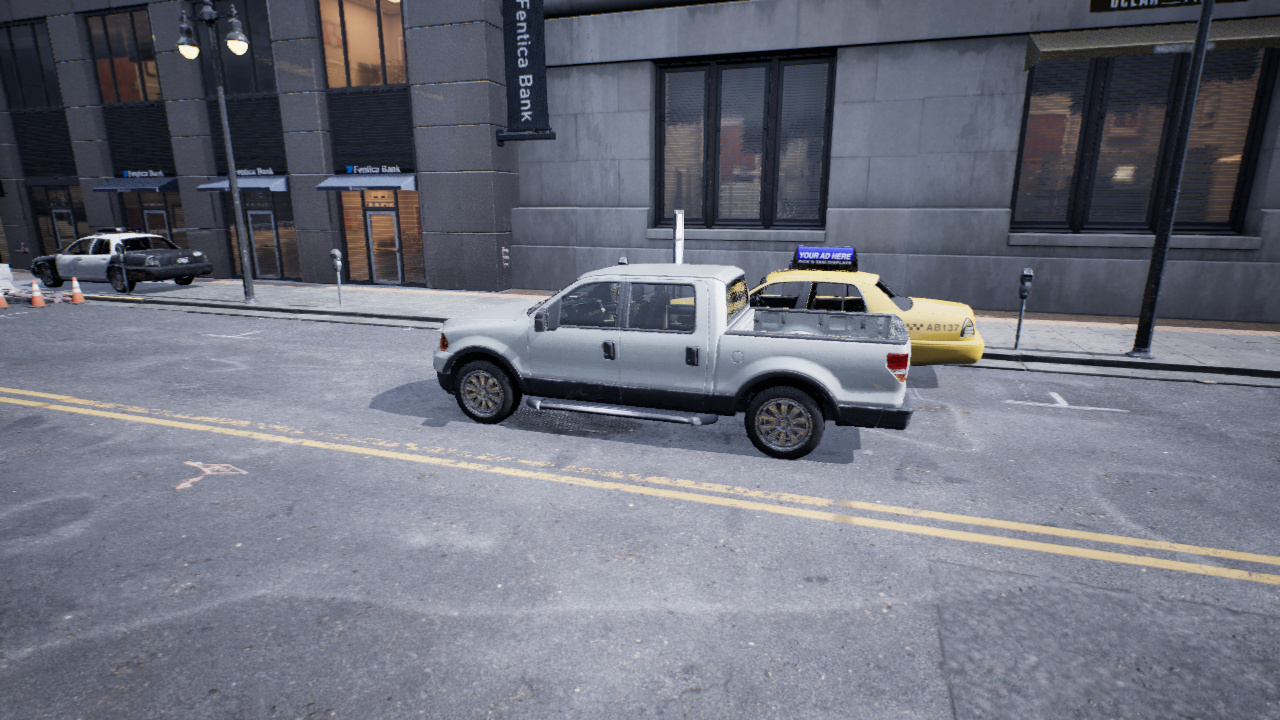
Venue: downtown
Lighting: overcast
Vehicle rig: pickup